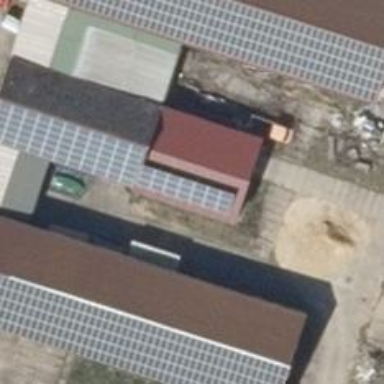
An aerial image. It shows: Solar-powered generator using photovoltaic technology. This small installation generates electricity through solar photovoltaic panels.